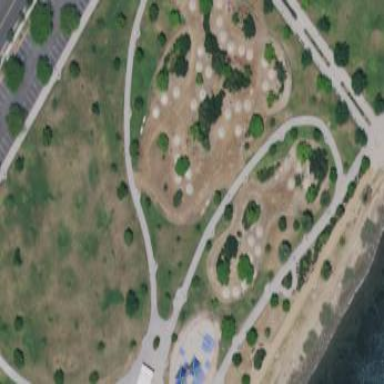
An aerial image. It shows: Picnic site with dirt surface.